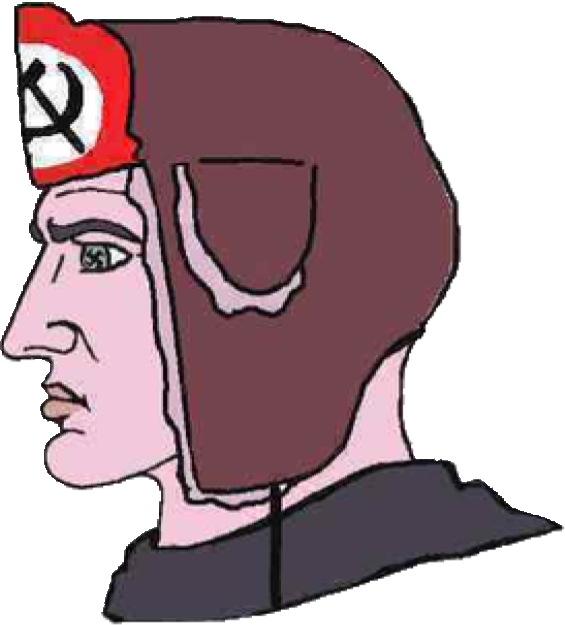
Label: 4_Yes_Chad